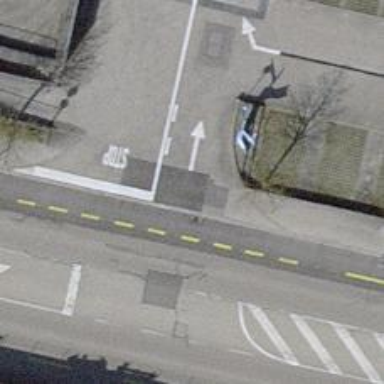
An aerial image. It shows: Asphalt footpath with unmarked crossing.